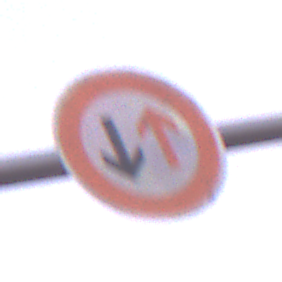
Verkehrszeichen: VorrangDesGegenverkehrs
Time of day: SunriseSunset
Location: Outdoor (Nature)
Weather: PartlyCloudy
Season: NotSpecified
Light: Natural